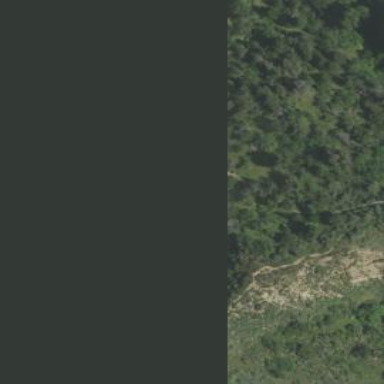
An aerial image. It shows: Beautiful woodland covered with trees.